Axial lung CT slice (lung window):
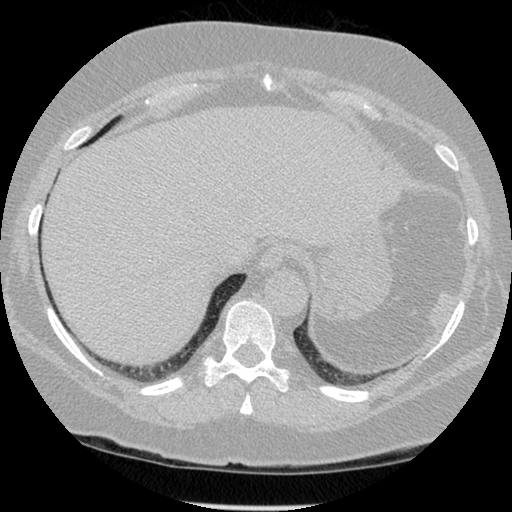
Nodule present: no